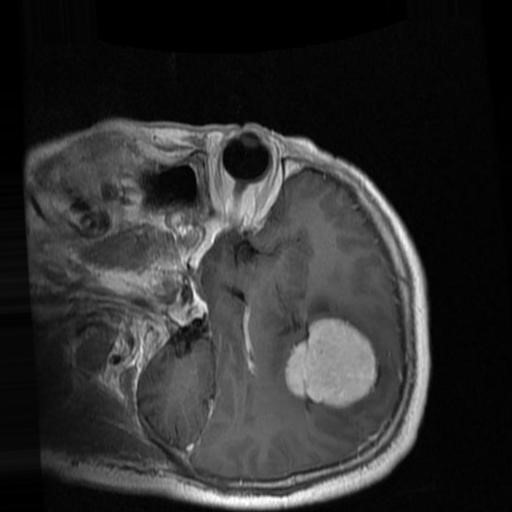
Label: brain_menin